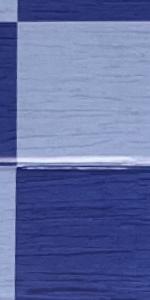
Label: Empty